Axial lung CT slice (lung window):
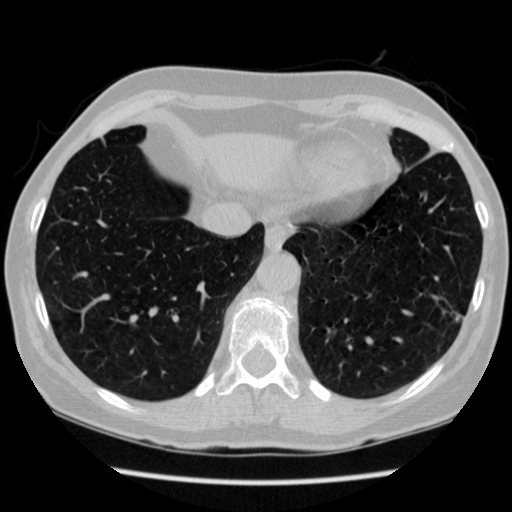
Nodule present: no